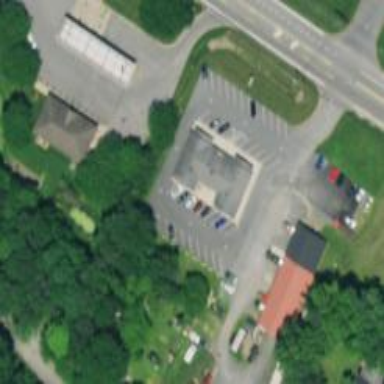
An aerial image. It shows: Veterinary facility.